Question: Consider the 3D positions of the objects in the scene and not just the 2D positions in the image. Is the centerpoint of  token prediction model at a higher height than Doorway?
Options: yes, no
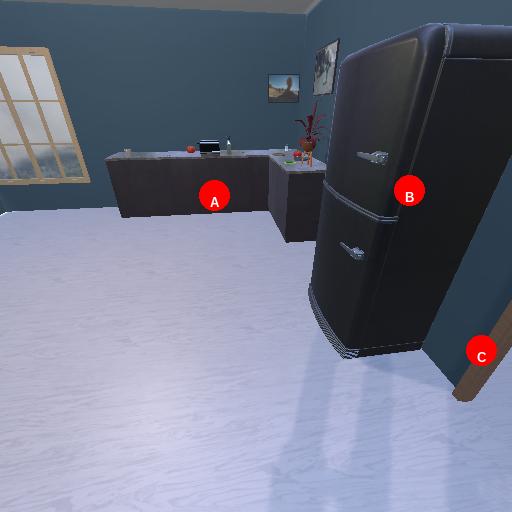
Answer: yes